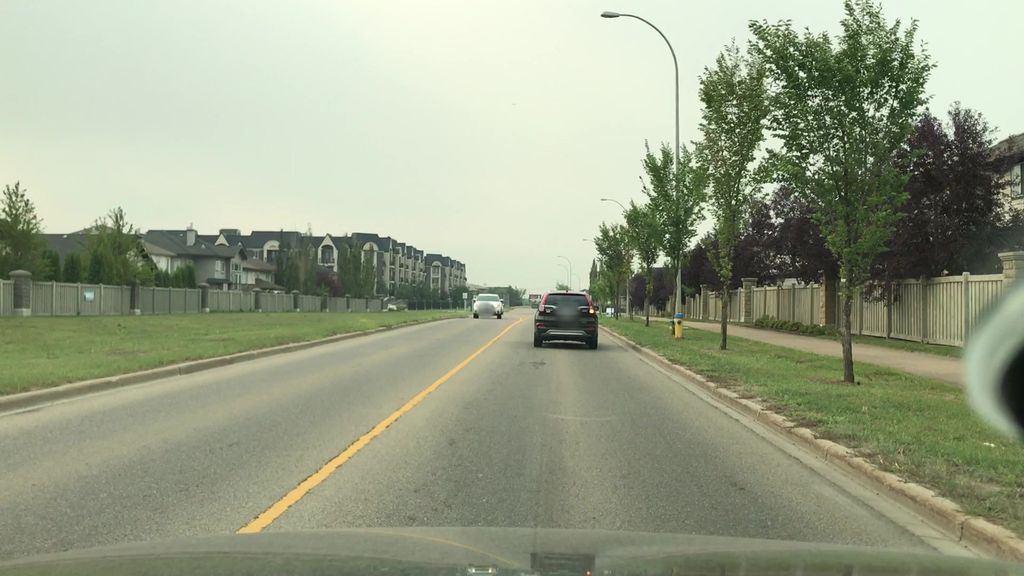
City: edmonton